RGB frame:
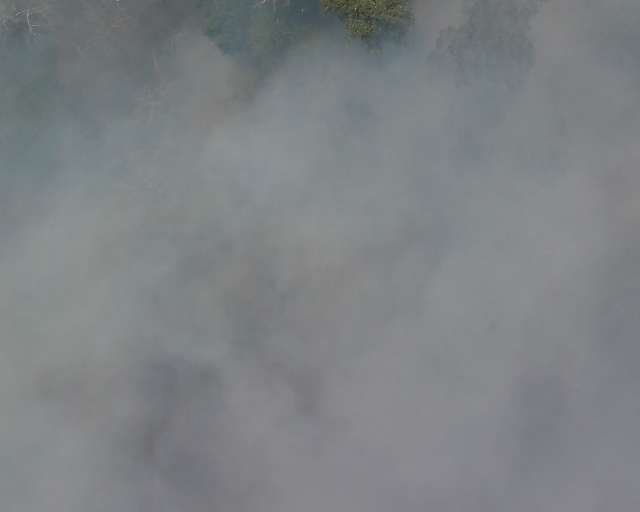
Thermal frame:
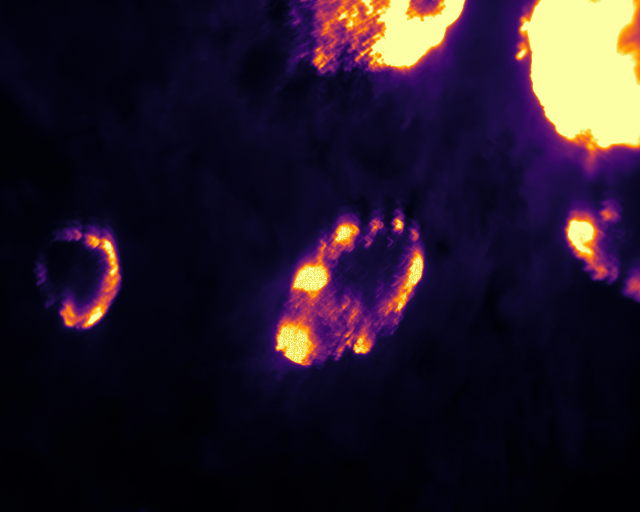
Captured: 2026-02-26 02:31:09
Pixels at or above 80 °C: 37412 (fraction of frame: 0.1142)